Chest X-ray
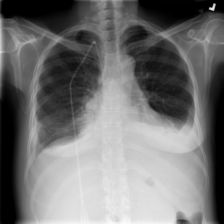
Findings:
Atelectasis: negative
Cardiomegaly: negative
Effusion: negative
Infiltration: negative
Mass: negative
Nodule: negative
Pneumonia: negative
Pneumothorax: negative
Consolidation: negative
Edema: negative
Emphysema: negative
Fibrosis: negative
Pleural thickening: negative
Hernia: negative